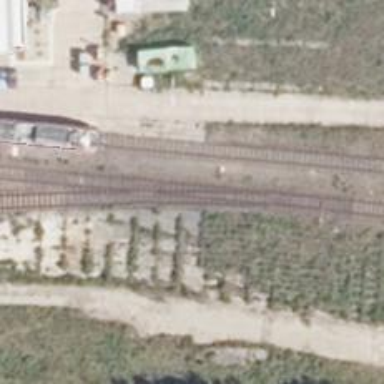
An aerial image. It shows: Railway switch.